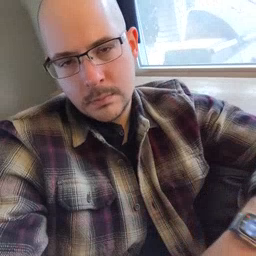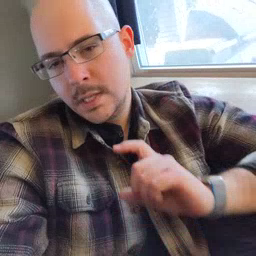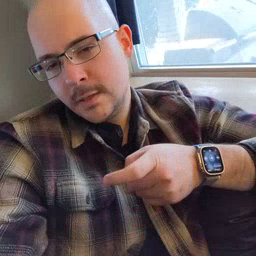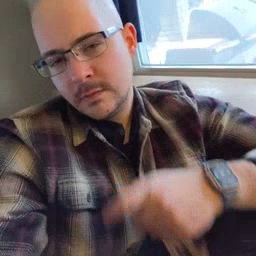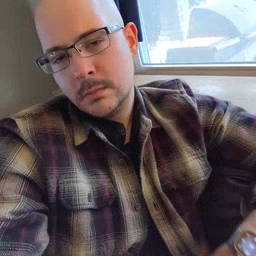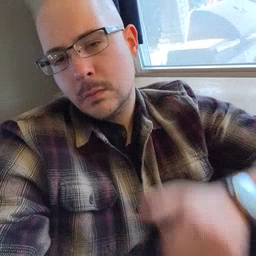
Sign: gift